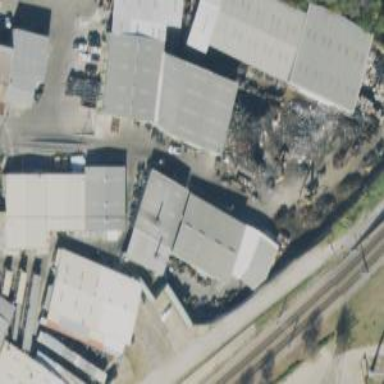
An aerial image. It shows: Warehouse building.